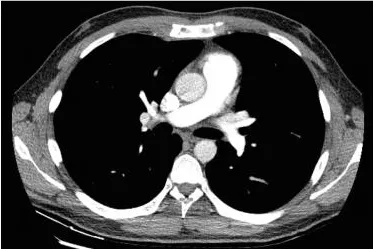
Follow-up CT after neoadjuvant chemotherapy (D) shows prominent shrinkage of the mass.
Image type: radiology (ct)